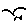
Label: bird